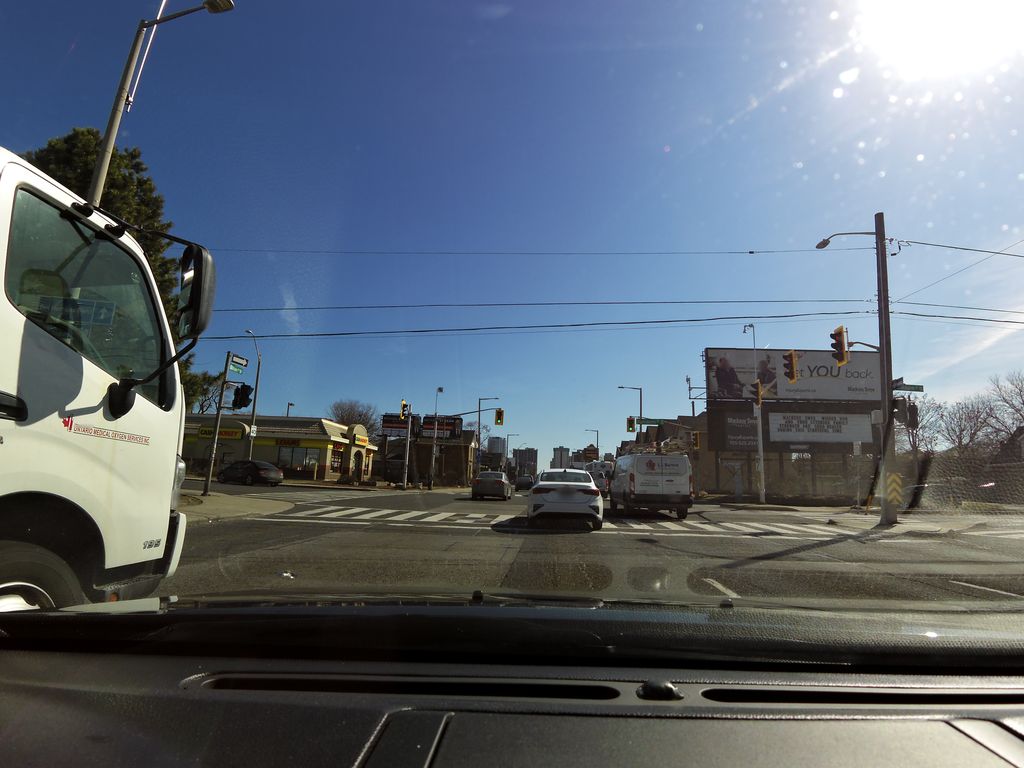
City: hamilton